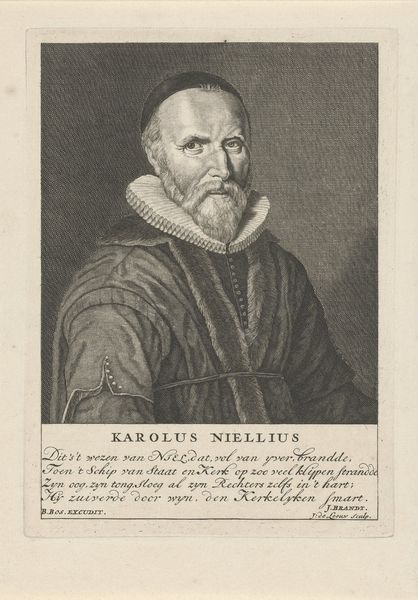
Titel: Portret van Carolus Niellius
Künstler: Jan de Leeuw
Standort: Amsterdam
Institution: Rijksmuseum
Schlagwörter: hat, collar, old, portrait, robe, print, man, drawing, black and white, fur, sketch, beard, letter, renaissance, inscription, engraving, button, moustache, cursive, brandt, karolus, niellius, karolus niellius, karolus niellus